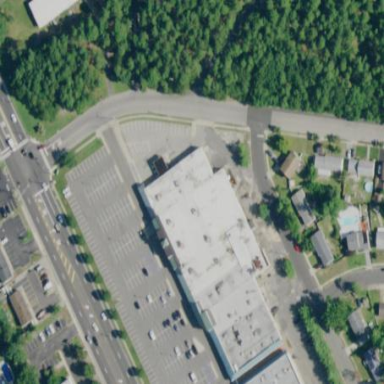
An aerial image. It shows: Commercial building.